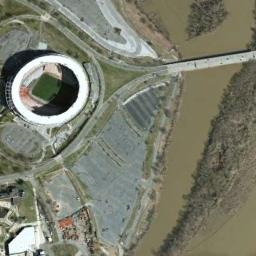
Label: stadium